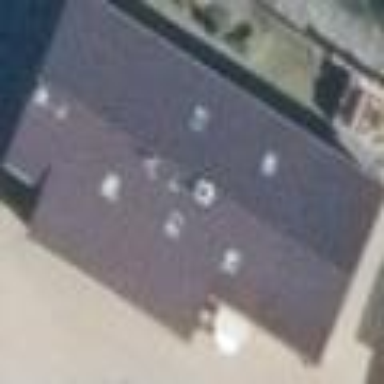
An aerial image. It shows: Detached building.